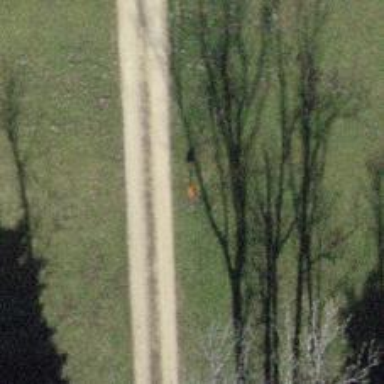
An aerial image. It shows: Aerial marker.